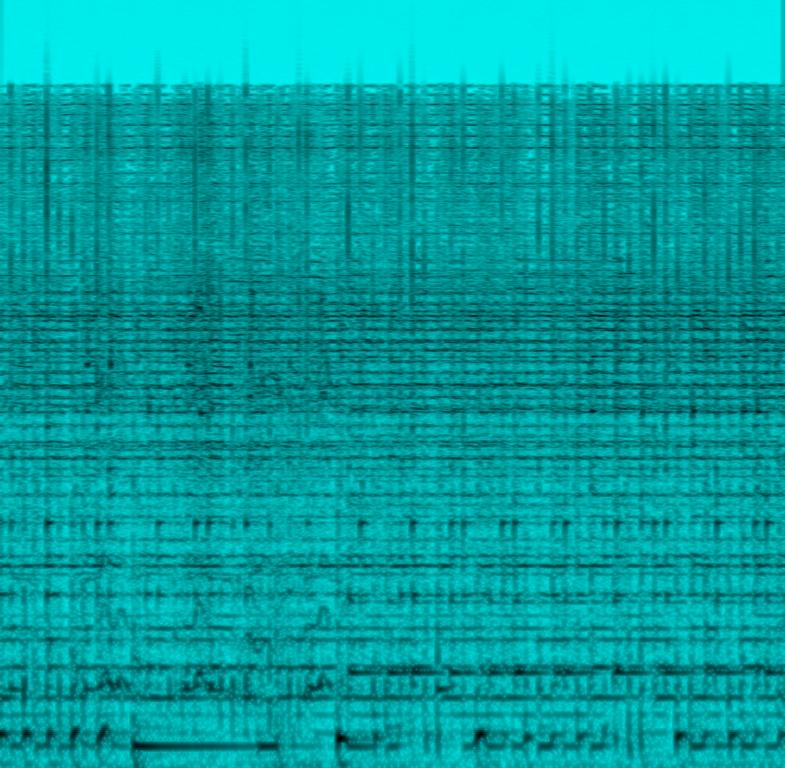
This classical Hindustani song features the sitar playing the main melody. Open strings are continuously played with fretted strings providing the main melody of this song. This is accompanied by a tabla playing a classical rhythm. There are no other instruments in this song. There are no voices in this song. This song can be played for an Indian traditional dance.